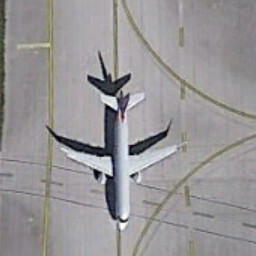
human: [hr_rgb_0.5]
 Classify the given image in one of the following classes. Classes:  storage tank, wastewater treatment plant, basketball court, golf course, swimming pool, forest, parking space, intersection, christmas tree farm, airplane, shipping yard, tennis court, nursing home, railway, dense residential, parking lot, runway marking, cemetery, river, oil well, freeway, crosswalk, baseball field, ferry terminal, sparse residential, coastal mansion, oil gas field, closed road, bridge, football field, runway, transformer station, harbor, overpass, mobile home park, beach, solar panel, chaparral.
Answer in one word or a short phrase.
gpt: airplane